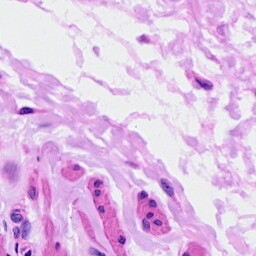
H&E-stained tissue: Ovarian